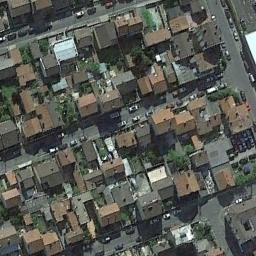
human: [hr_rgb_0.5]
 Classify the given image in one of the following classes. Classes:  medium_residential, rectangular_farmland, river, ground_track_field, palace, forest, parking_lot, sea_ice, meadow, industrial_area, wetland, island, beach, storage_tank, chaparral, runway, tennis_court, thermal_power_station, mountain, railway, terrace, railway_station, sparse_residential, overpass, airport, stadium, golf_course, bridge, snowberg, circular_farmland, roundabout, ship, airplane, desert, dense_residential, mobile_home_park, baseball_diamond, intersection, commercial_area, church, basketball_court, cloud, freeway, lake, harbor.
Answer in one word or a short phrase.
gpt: dense_residential